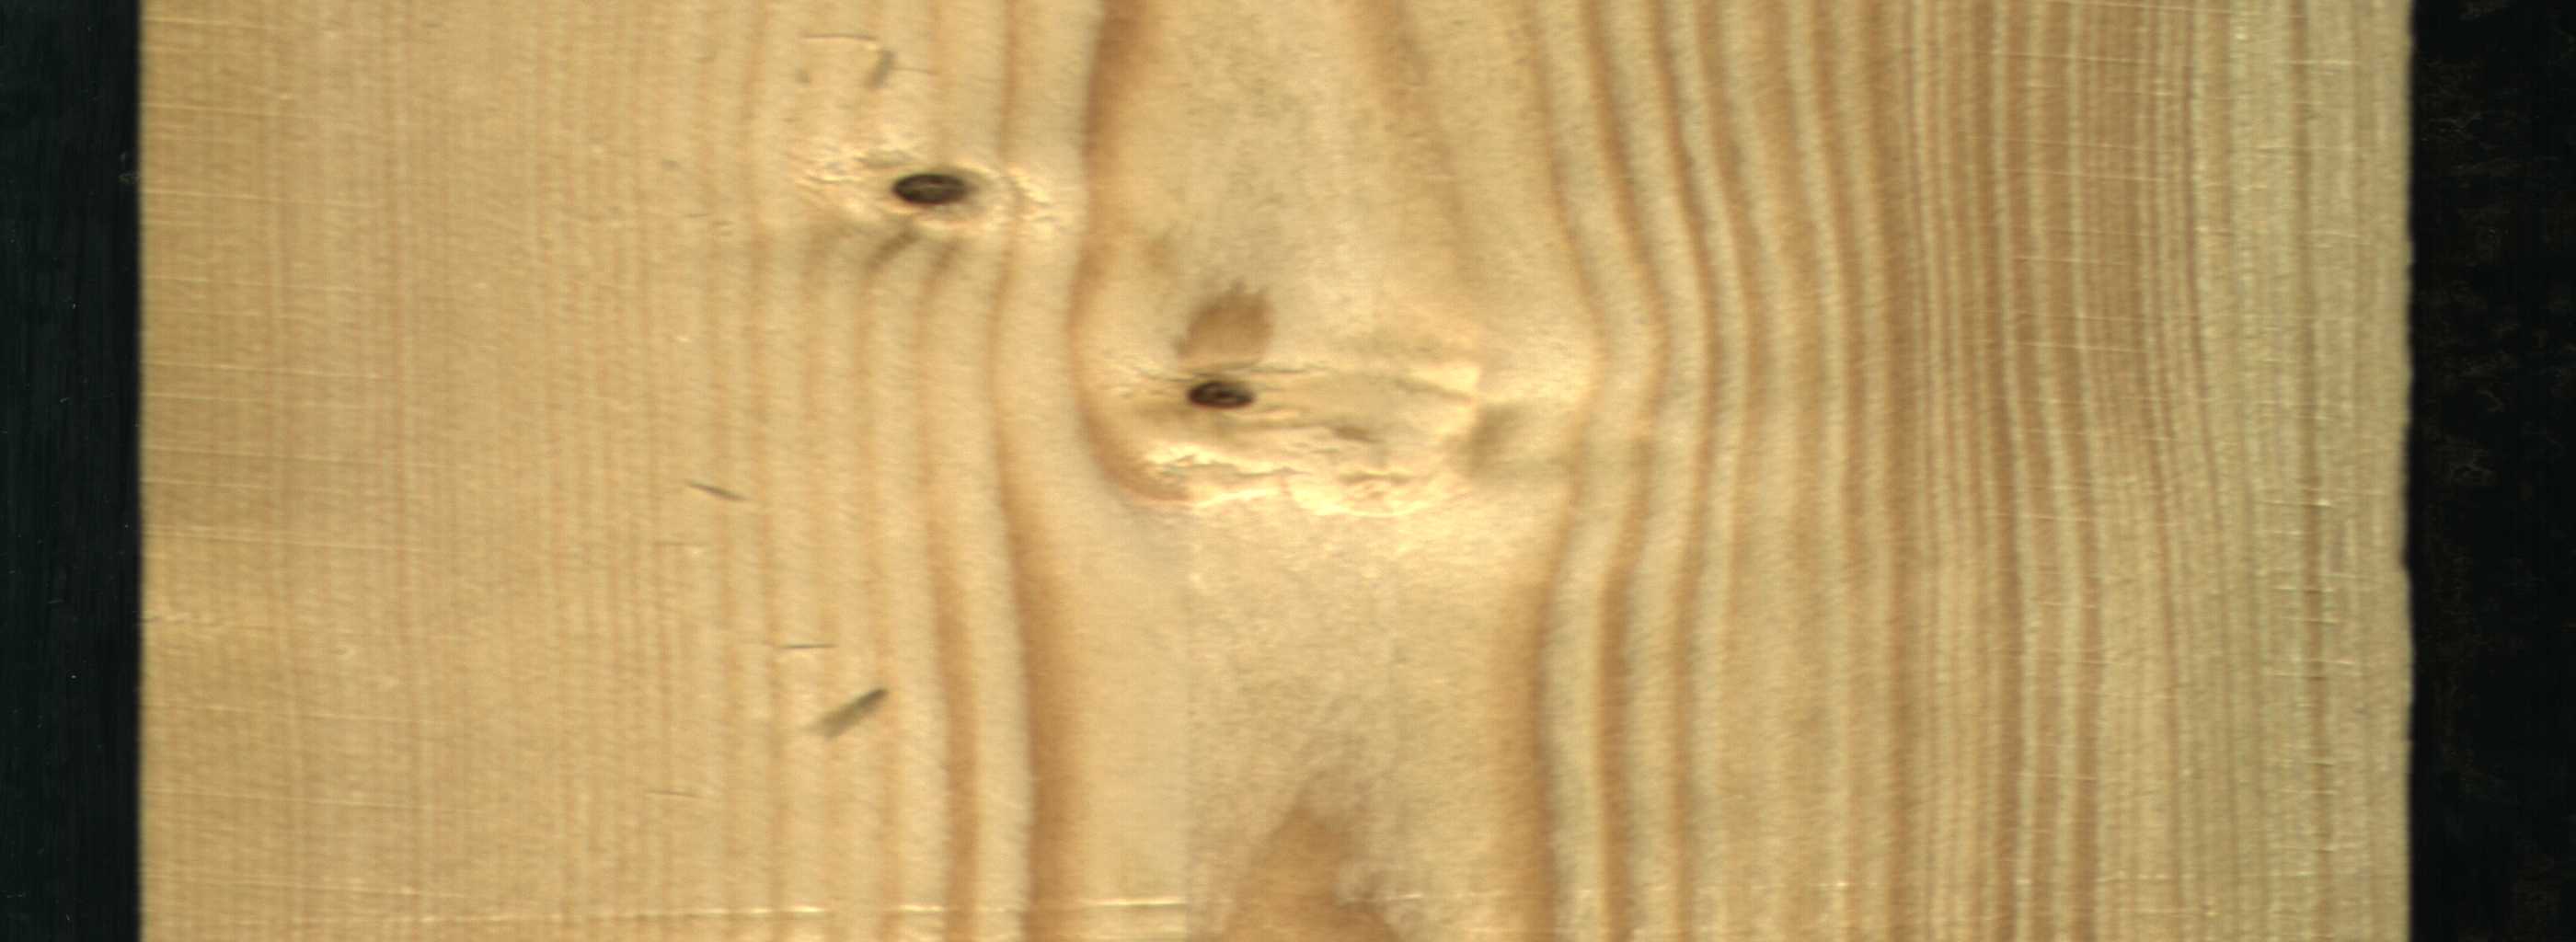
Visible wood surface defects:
Dead_Knot
Dead_Knot